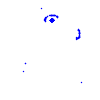
Particle: kaon